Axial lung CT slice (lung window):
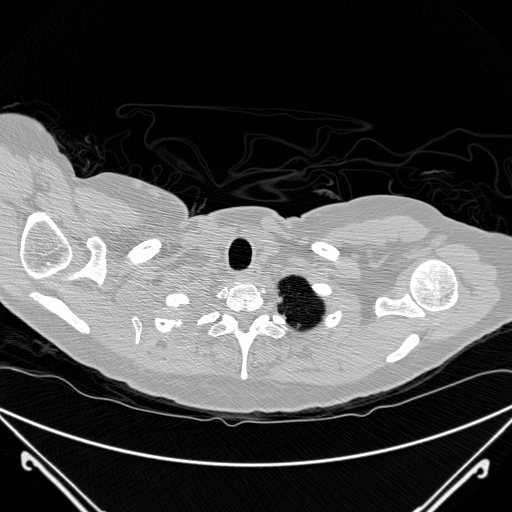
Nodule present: no